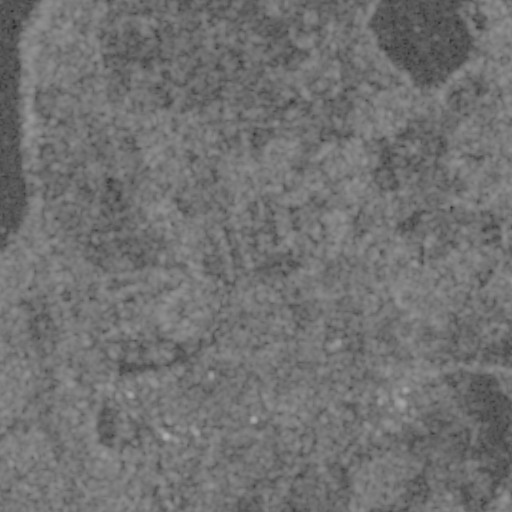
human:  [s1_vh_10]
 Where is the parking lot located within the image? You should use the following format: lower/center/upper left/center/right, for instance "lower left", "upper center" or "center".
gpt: The parking lot is located in the lower left of the image.
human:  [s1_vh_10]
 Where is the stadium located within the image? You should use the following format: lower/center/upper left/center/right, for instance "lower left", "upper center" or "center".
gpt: The stadium is located in the lower left of the image.
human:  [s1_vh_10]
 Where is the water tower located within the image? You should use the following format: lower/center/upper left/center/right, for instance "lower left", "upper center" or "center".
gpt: The water tower is located in the lower center of the image.
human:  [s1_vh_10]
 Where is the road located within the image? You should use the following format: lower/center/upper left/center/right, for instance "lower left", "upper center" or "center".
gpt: There is no road in the image.

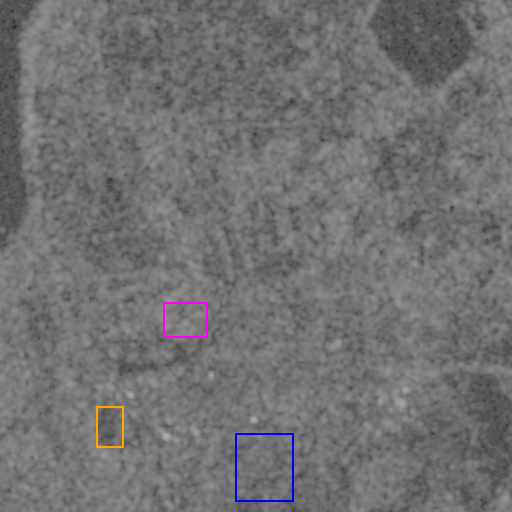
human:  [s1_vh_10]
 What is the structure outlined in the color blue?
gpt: The structure outlined in blue is a crop field.
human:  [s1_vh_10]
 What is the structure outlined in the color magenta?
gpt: The structure outlined in magenta is a park.
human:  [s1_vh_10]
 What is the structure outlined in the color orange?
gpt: The structure outlined in orange is a stadium.
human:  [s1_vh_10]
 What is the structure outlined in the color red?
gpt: There is no red outline.